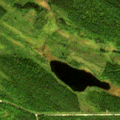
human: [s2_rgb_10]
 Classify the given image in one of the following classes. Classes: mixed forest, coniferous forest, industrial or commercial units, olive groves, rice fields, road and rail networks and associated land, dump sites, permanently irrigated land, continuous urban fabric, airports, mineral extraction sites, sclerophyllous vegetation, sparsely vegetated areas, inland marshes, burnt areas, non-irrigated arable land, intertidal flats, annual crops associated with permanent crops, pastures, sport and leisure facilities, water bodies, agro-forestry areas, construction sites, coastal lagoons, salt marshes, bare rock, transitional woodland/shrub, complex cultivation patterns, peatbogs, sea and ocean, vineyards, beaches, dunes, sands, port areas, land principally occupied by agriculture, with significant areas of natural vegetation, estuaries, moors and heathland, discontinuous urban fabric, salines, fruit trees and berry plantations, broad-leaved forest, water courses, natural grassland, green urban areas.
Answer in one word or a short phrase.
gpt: coniferous forest, transitional woodland/shrub